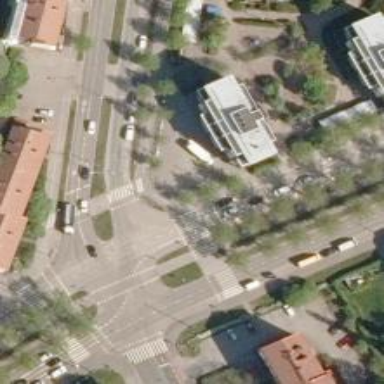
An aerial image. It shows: Asphalt cycleway with crossing.